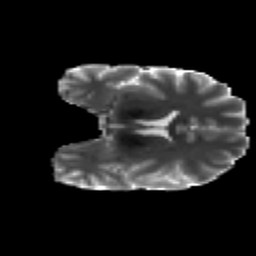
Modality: T2w
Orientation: coronal
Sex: male
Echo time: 0.114 s